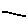
Label: line